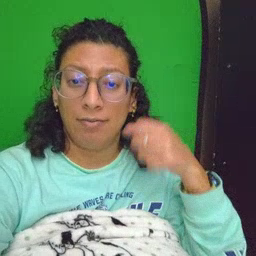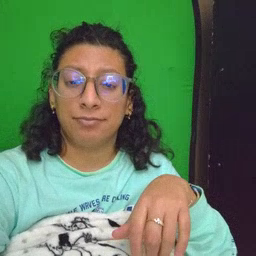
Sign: fast